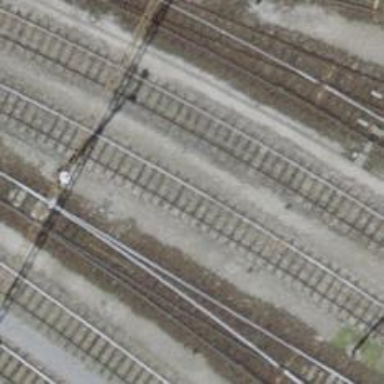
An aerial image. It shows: Single-track electrified railway service yard with contact line for trains.